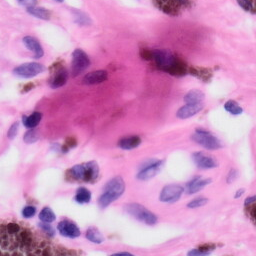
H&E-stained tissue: Skin